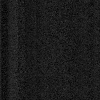
Atmospheric dust classification: dusty